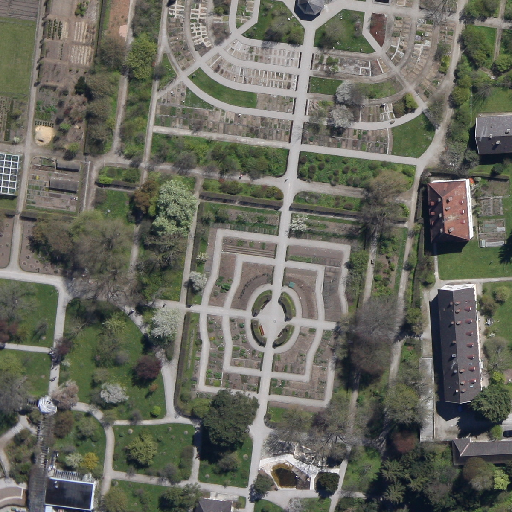
Referring expression: sidewalk along with tree